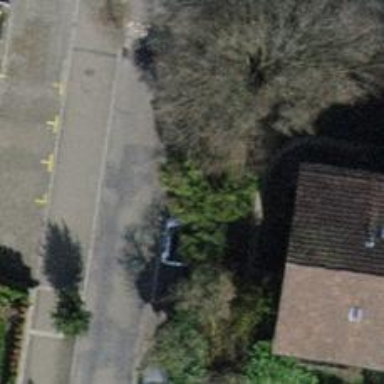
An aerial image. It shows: Kerb serving as barrier.